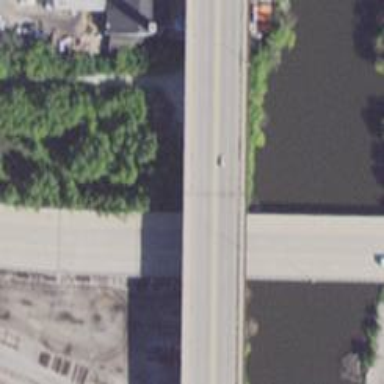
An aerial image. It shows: Cantilever bridge over tertiary road.